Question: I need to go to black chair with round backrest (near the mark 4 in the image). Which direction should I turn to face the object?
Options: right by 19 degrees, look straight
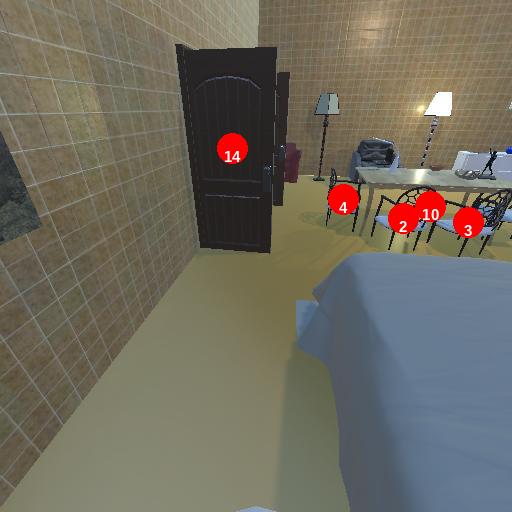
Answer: right by 19 degrees